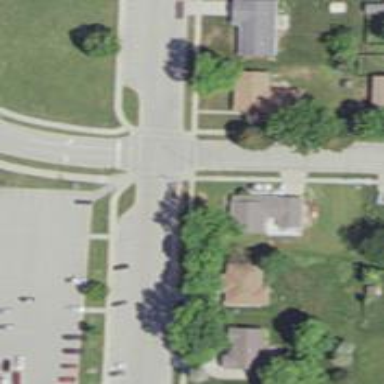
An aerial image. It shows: Uncontrolled and unmarked road crossing.